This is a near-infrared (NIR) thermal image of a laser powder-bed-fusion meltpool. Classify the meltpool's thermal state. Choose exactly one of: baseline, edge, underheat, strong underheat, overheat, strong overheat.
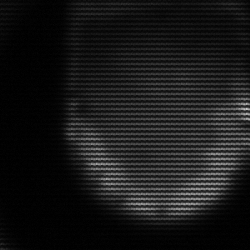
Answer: edge